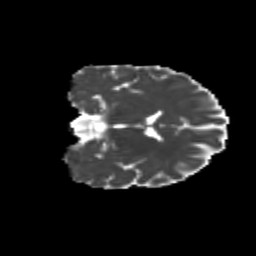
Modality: MD
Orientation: coronal
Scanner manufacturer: siemens
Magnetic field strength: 3 T
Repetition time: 9.2 s
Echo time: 0.084 s